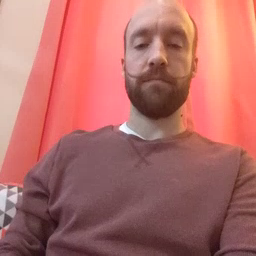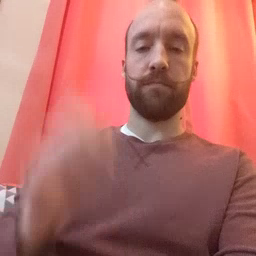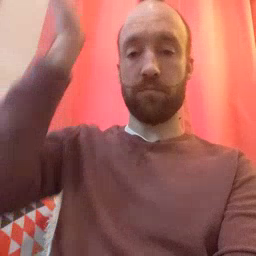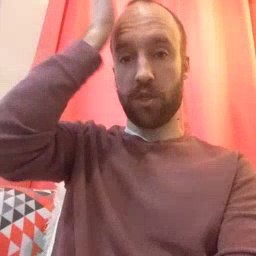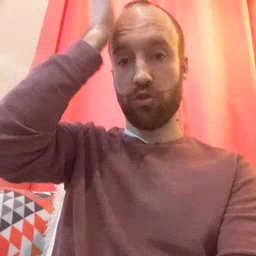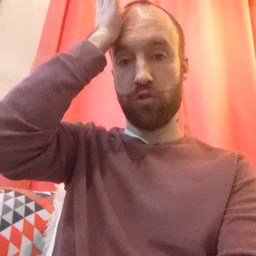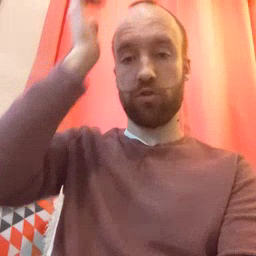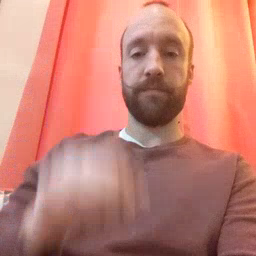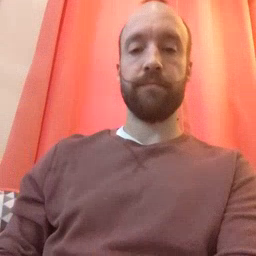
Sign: garbage